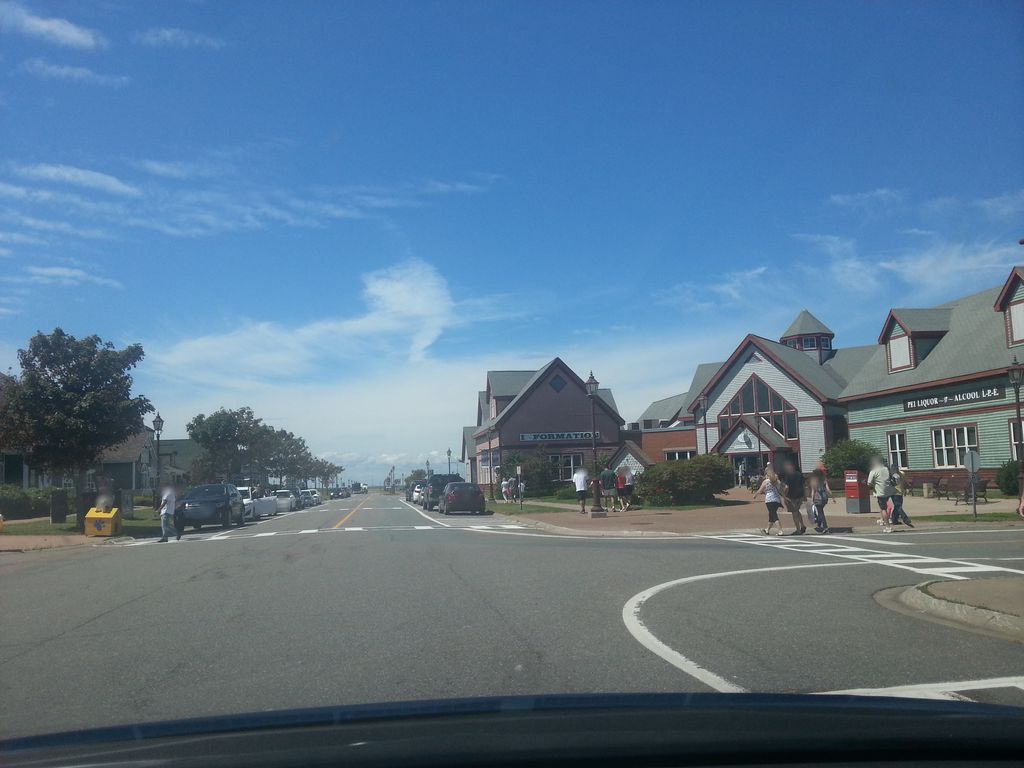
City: charlottetown